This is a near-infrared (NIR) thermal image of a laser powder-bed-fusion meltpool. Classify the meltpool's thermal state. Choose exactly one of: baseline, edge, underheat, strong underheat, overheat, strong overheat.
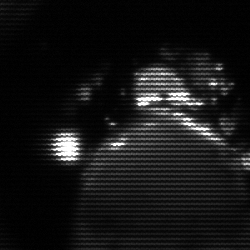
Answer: baseline